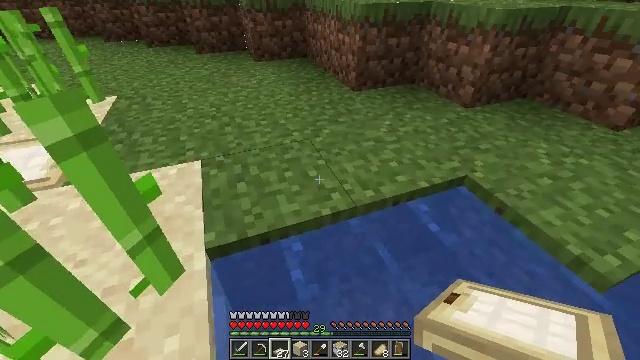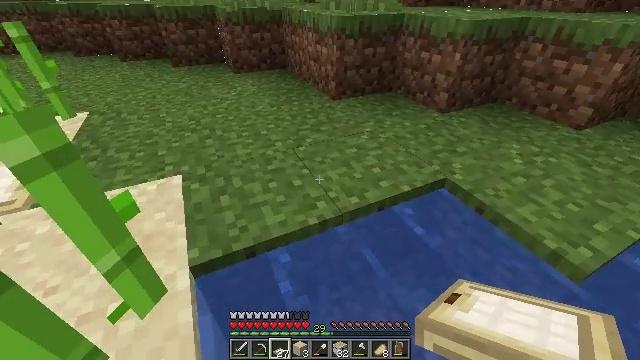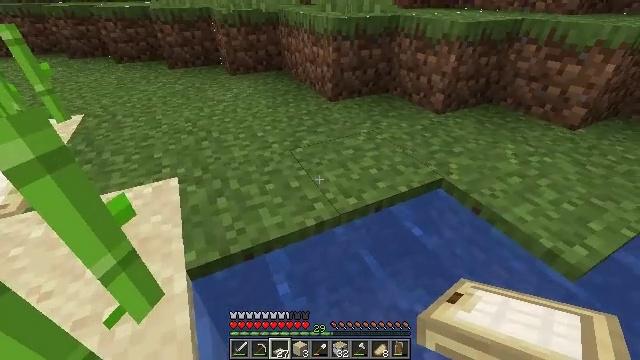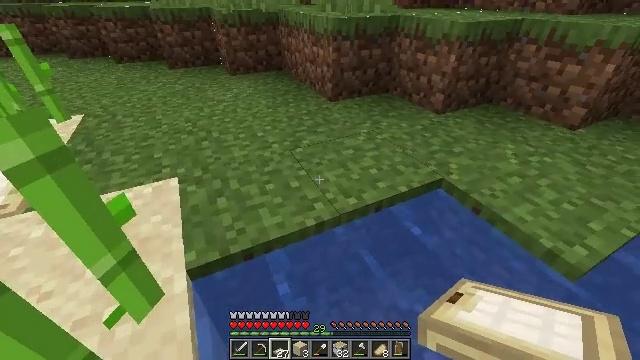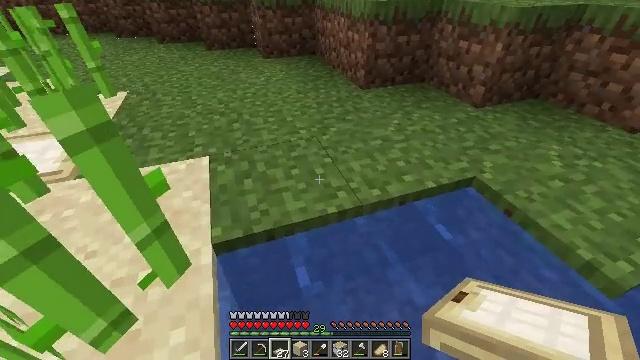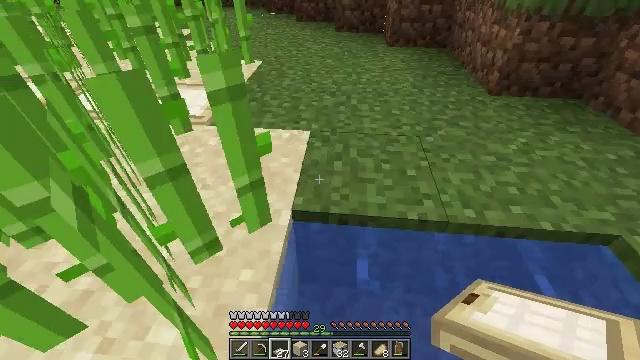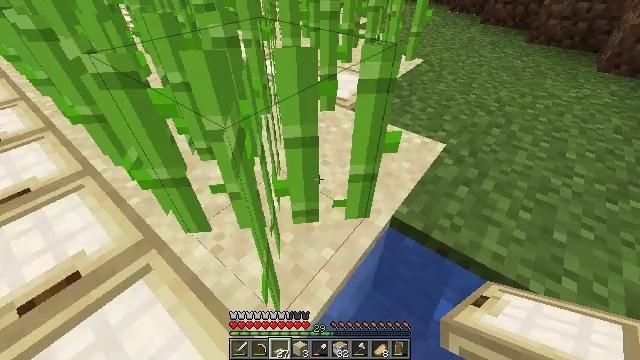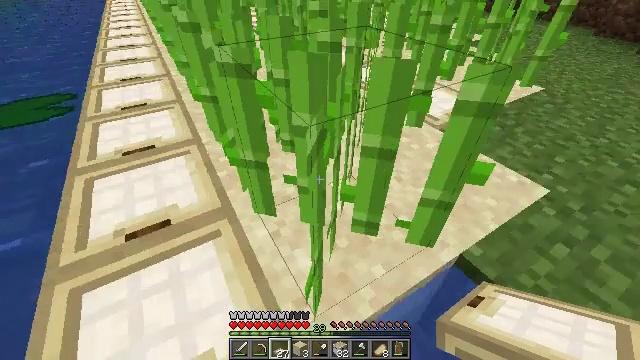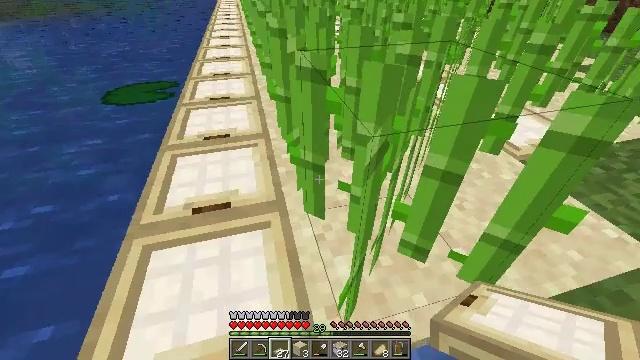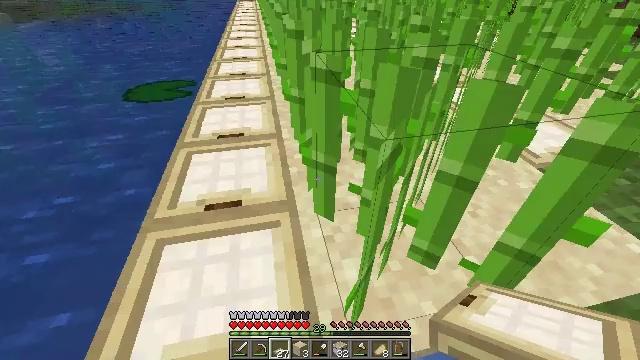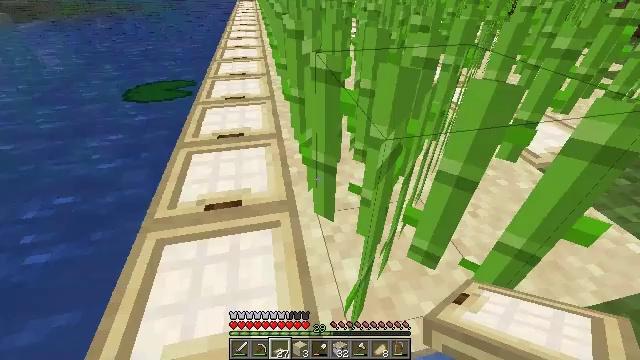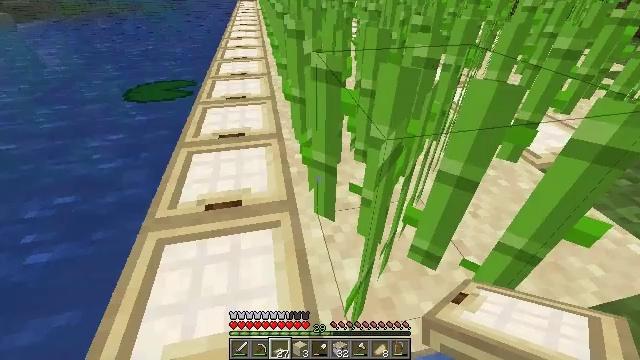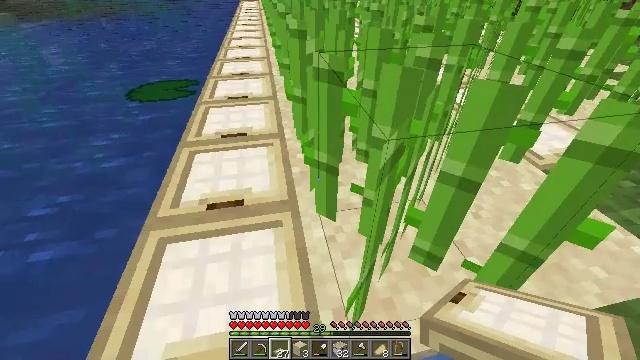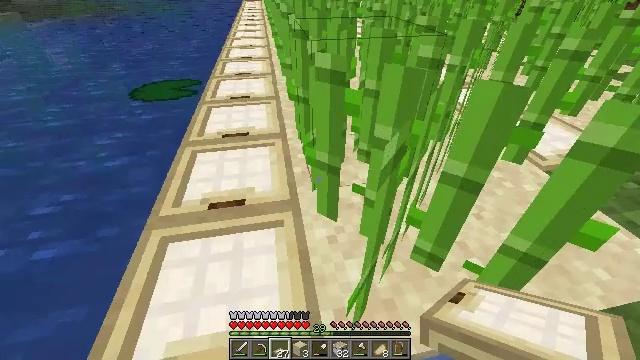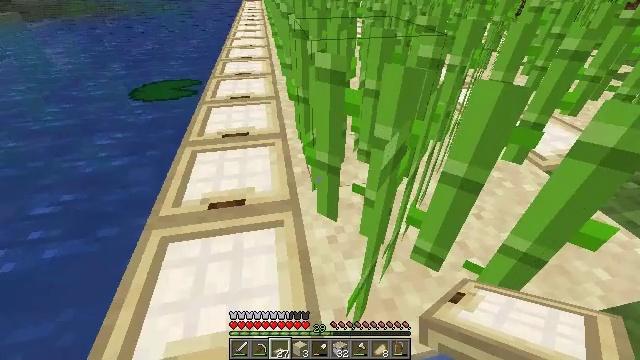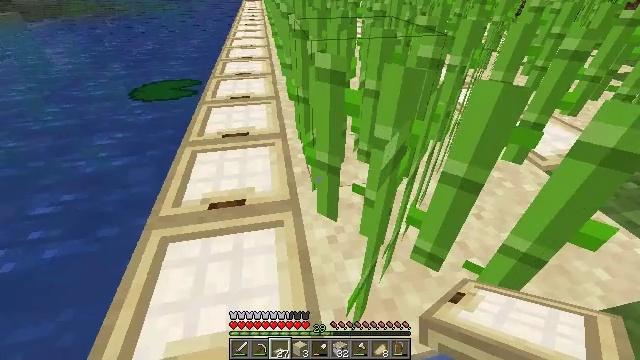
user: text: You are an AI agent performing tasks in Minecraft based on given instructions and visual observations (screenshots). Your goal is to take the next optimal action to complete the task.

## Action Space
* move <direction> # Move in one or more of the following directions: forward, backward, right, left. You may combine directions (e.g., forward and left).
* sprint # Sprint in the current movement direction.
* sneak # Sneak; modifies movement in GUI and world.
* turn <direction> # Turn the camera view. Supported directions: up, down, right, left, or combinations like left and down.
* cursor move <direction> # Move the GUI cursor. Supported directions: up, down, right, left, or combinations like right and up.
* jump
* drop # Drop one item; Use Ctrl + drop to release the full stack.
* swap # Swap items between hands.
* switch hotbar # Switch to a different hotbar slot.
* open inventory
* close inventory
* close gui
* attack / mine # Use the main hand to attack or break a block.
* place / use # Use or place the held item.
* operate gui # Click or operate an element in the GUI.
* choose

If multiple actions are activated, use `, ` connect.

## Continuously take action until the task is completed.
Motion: motion action
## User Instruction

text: Mine the birch trapdoor from existing structures.
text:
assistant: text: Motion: sneak, turn right and up
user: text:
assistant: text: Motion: sneak
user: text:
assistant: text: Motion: sneak
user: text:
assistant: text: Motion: sneak, turn left and down
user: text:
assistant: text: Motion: sneak, turn left and down
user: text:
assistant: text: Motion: sneak, turn left
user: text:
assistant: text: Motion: sneak, turn left and up
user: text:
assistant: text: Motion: sneak, turn left and up
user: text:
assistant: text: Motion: sneak, turn left
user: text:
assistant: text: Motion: sneak
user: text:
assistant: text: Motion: sneak
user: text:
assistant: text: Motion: sneak
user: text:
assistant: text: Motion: sneak
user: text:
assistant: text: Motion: no_op
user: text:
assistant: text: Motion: no_op
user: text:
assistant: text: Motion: turn left
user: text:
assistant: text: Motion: turn left
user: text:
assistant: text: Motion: turn left
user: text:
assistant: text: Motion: turn left
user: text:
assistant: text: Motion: turn left
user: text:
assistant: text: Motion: no_op
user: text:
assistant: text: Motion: move forward, sprint
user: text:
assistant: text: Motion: move forward, sprint, turn up
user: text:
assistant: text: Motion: move forward, sprint
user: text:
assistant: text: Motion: move forward, sprint, turn right and up
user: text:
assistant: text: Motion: move forward, sprint, turn right and up, jump
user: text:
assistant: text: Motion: move forward, sprint, turn right and up, jump
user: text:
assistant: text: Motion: move forward, sprint, turn right and up, jump
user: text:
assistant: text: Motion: move forward, sprint, jump
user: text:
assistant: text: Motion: move forward, sprint, jump